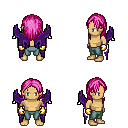
a pixel art fantasy rpg character, male body template, human, tanned skin, purple wings, teal pants, pink long hairstyle, gold gloves, four views (front, back, left, right), 2x2 character sprite sheet, small pixel art, hard edges, no anti-aliasing